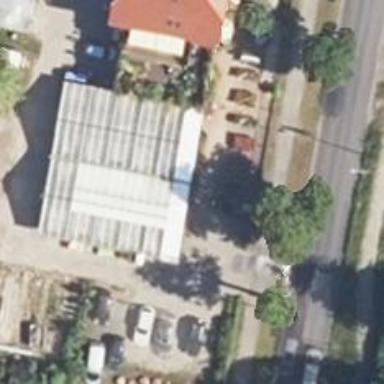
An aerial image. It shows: Garden center shop.